Question: I have an application written in C# which takes continuously commands from the user via a while(true) loop and Console.ReadLine.
I also do have various background operations which report back via the console. View this simple example:
'''
class Program
{
static void Main(string[] args)
{
new Messager(1000 * 2.5f);
new Messager(1000 * 3);
while (true)
{
Console.ReadLine();
}
}
}
public class Messager
{
Timer Timer;
public Messager(double interval)
{
this.Timer = new Timer(interval);
this.Timer.Elapsed += (sender, e) =>
{
Console.WriteLine("message from " + this.Timer.Interval);
};
this.Timer.Start();
}
}
'''
The problem is, when I enter a command and a Messager reports back before I have pressed Enter the message from the Messager will be appended to my current line and the cursor will be placed into the next line. See this screenshot:

As you'd guess I don't want that. I want the current inputting of a command to remain always in the last line and have all the messages coming placed above that line. Just as you'd expect from such an application. How do I achieve that?
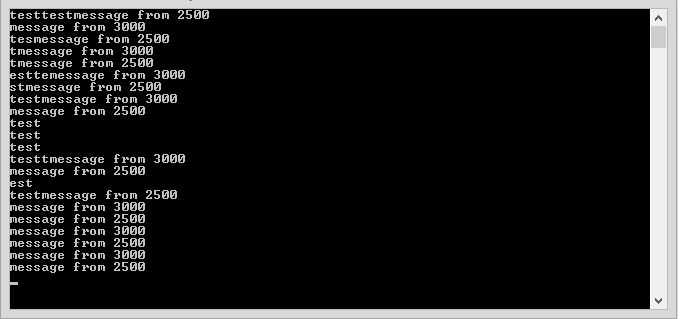
Answer: Here's the answer to my problem:
'''
class Program
{
static void Main(string[] args)
{
new Messager(1000 * 2.5f);
new Messager(1000 * 3);
while (true)
{
Console.ReadLine();
}
}
}
public class Messager
{
Timer Timer;
public Messager(double interval)
{
this.Timer = new Timer(interval);
this.Timer.Elapsed += (sender, e) =>
{
int currentTopCursor = Console.CursorTop;
int currentLeftCursor = Console.CursorLeft;
Console.MoveBufferArea(0, currentTopCursor, Console.WindowWidth, 1, 0, currentTopCursor + 1);
Console.CursorTop = currentTopCursor;
Console.CursorLeft = 0;
Console.WriteLine("message from " + this.Timer.Interval);
Console.CursorTop = currentTopCursor +1;
Console.CursorLeft = currentLeftCursor;
};
this.Timer.Start();
}
}
'''